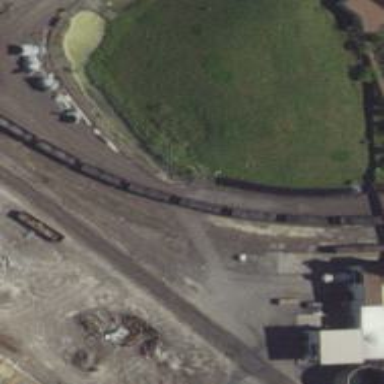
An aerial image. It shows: Railway yard in service.